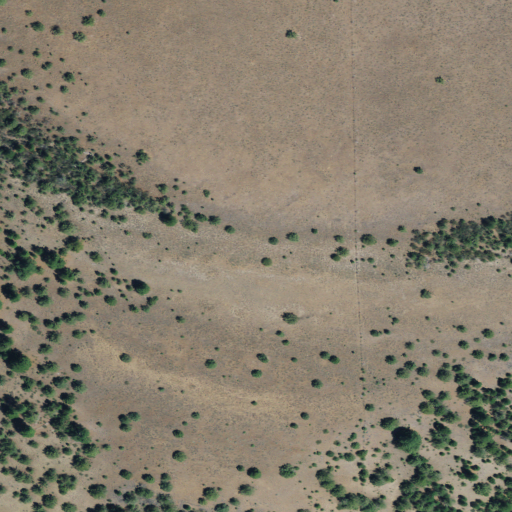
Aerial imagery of mountain in Oregon named Sugarloaf containing shrub and evergreen forest